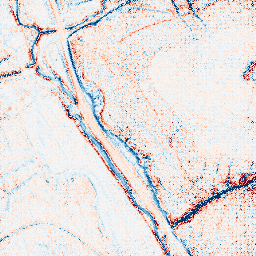
Category: edge_preserving
Decomposition family: anisotropic_diffusion
Decomposition parameters: iterations: 10
kappa: 30
gamma: 0.2
Upsampling method: regularized
Upsampling parameters: scale: 4
lambda_reg: 0.1
Upsampling scale: 4